Interaction volume radius: 10 \u00c5
Interaction volume height: 25 \u00c5
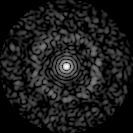
Disorder parameter: 0.8313